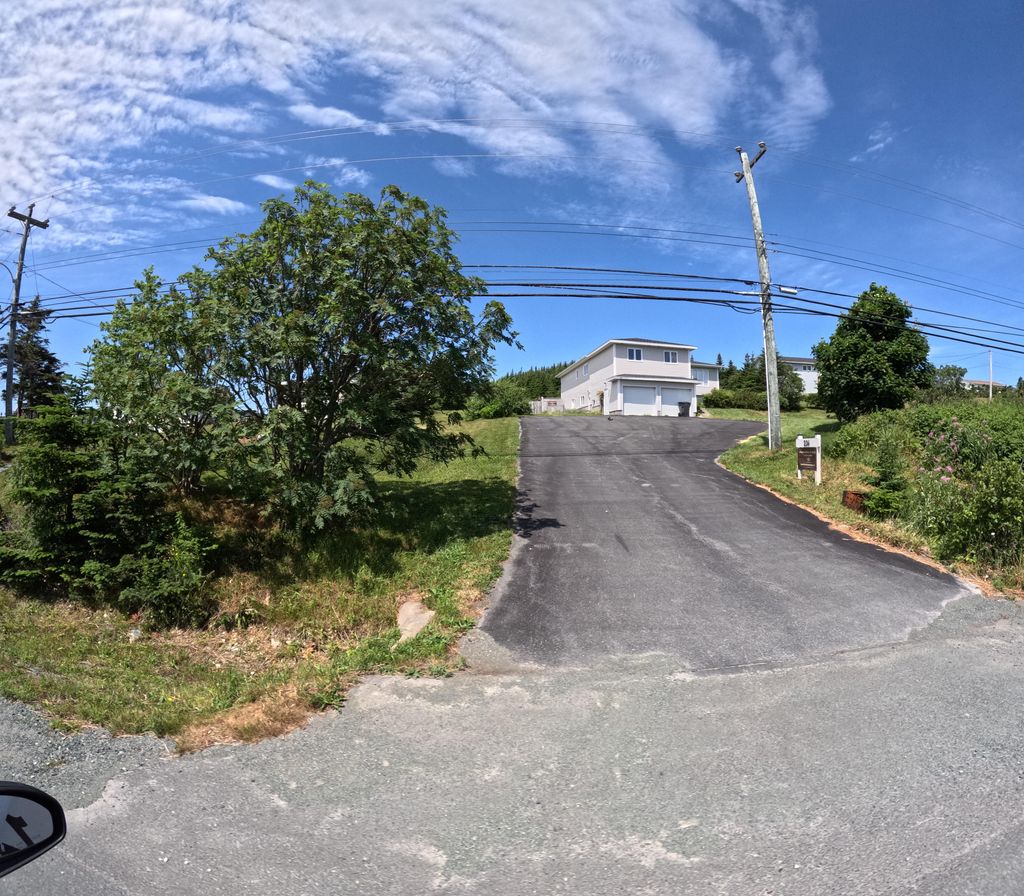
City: st_johns